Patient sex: M
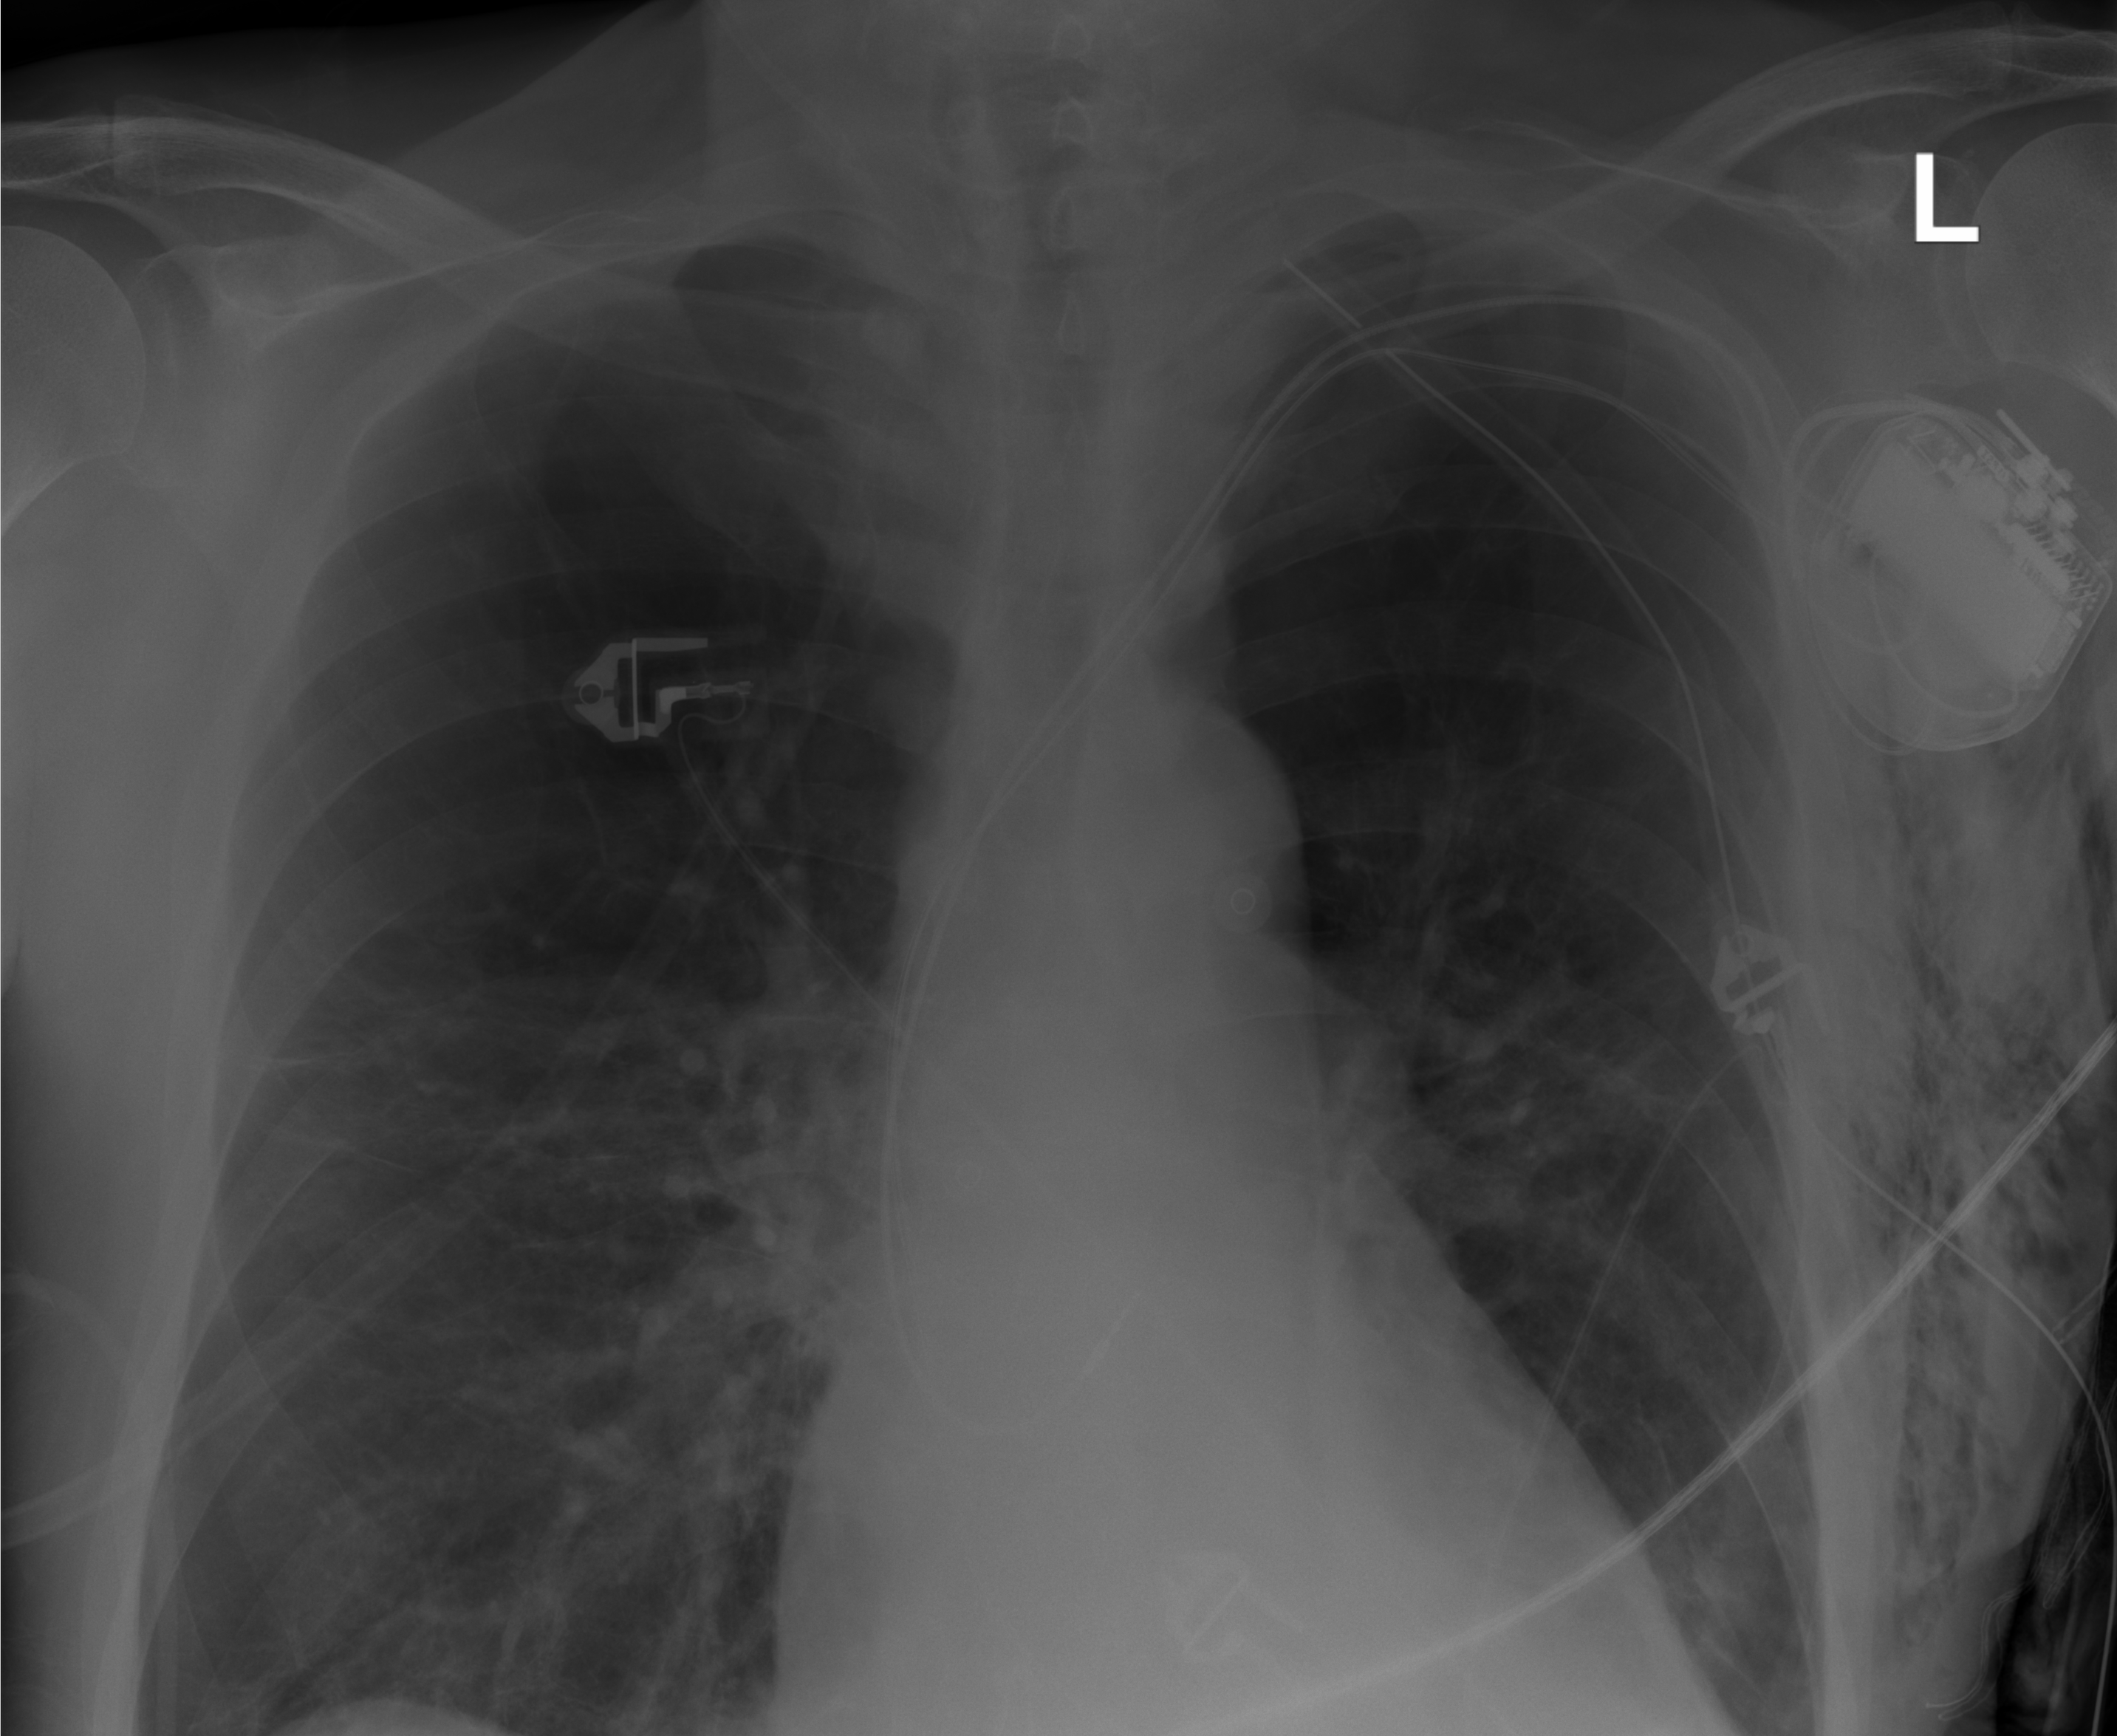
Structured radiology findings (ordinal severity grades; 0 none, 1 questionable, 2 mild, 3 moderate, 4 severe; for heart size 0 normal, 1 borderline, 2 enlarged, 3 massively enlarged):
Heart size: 0
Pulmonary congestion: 0
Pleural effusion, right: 0
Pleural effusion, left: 0
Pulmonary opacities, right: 0
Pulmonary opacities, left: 0
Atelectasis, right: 1
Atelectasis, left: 2